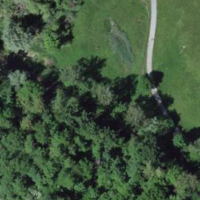
EUNIS habitat code: 41
Species observed at this site:
Agrimonia procera
Juncus inflexus